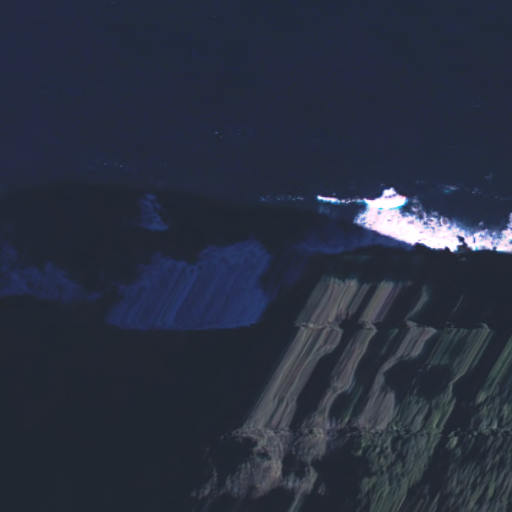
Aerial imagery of cape in Hawaii named Halekou containing only unknown